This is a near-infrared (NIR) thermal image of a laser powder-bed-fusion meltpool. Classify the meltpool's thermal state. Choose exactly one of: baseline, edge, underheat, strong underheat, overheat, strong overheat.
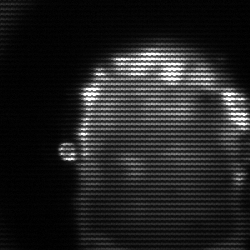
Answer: baseline